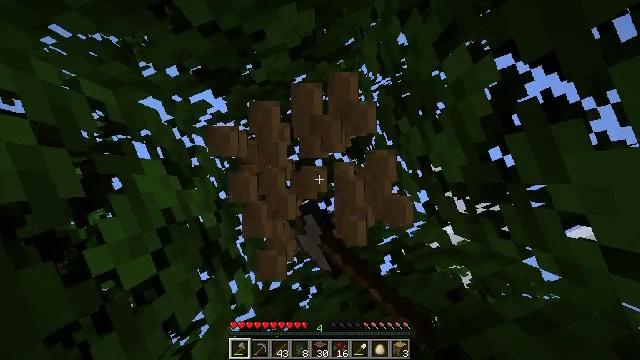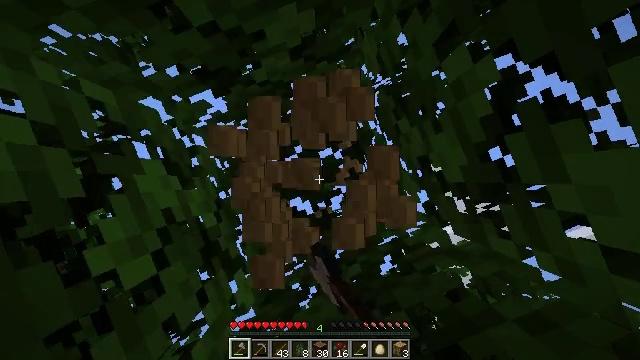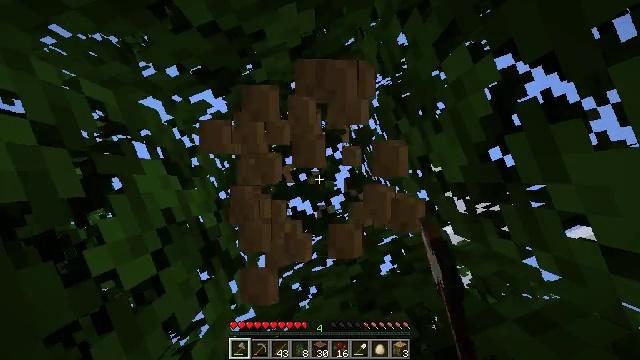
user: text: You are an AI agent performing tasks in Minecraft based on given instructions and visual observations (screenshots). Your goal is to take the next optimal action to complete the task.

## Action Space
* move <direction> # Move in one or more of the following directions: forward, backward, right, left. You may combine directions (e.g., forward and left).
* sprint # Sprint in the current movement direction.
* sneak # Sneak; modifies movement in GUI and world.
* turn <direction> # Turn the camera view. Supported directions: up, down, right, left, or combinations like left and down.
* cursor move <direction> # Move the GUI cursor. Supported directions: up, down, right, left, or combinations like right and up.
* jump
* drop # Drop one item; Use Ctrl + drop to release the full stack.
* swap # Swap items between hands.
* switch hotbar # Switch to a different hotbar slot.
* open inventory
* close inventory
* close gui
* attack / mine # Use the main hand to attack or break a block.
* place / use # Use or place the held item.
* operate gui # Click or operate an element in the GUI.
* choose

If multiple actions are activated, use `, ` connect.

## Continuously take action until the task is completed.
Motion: motion action
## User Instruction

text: Gather oak logs from trees.
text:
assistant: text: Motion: attack / mine
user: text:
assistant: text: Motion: attack / mine
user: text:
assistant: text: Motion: attack / mine